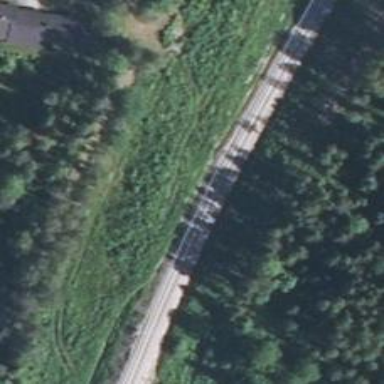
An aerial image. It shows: Railway track with continuous electrified contact line.